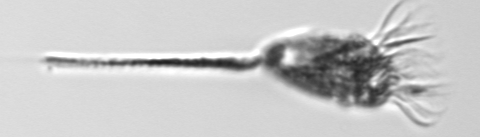
Label: Tontonia_appendiculariformis